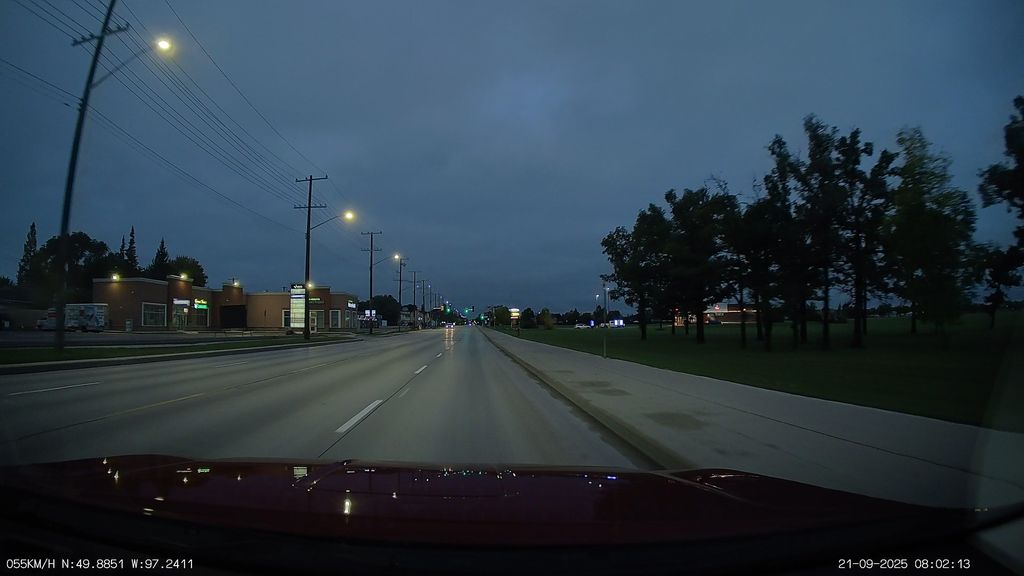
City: winnipeg